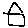
Label: house